Field crop: maize
Growth stage: 1
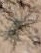
Species: salsola